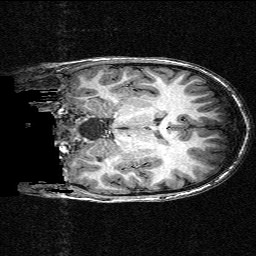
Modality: T1w
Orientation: coronal
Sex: male
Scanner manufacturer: siemens
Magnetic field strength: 3 T
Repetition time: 2.3 s
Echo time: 0.00336 s